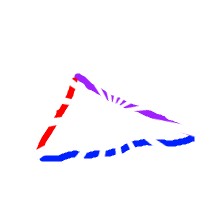
Shape: triangle